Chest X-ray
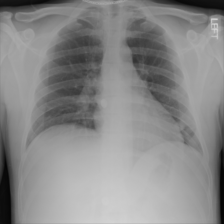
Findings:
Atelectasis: negative
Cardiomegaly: negative
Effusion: negative
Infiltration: negative
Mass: negative
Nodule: positive
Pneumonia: negative
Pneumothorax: negative
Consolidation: negative
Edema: negative
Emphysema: negative
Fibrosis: negative
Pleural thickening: negative
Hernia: negative